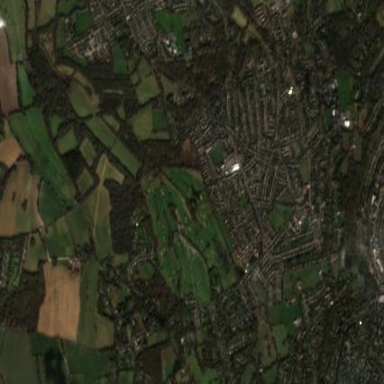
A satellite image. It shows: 18-hole golf course situated within leisure land.